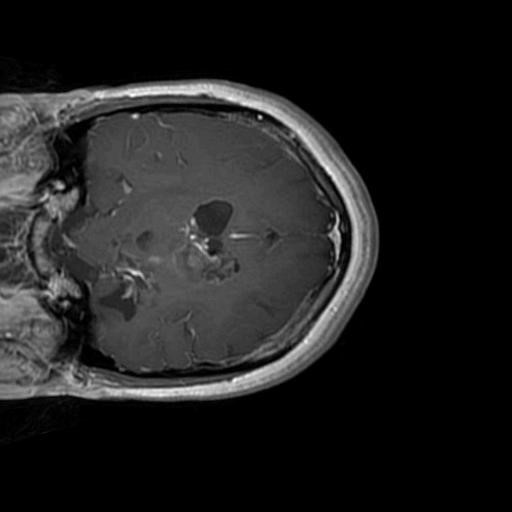
Label: brain_glioma